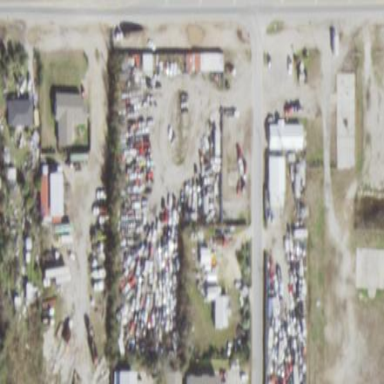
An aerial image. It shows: Scrap yard situated in industrial area.